已知在平面直角坐标系中，$O$为原点，抛物线$\varGamma:y^2=2px$的焦点为$F(1,0)$，$A$、$B$是抛物线$\varGamma$上两个不同的点.

\vspace{3pt}
\noindent
(1)求抛物线$\varGamma$的方程；

\noindent
(2)若直线$AB$斜率为$1$，且过点$F$，求线段$AB$的长度；

\noindent
(3)设直线$OA$、$OB$的斜率为$k_{OA}$、$k_{OB}$，若$k_{OA}\cdot k_{OB}=-2$，证明：直线$AB$过定点，并求该定点的坐标.
【解答】
\vspace{8pt}
\noindent
\textbf{【答案】}
(1)$y^2=4x$；\quad (2)$8$；\quad (3)证明见解析，定点坐标为$(2,0)$

\vspace{8pt}
\noindent
\textbf{【分析】}
(1) 根据焦点坐标为$\dfrac{p}{2}=1$，故$p=2$，所以抛物线为$y^2=4x$；

\noindent
(2) 联立直线和抛物线方程，得到两根之和，两根之积，利用焦点弦长公式求出答案；

\noindent
(3) 设出直线$AB$的方程$x=my+n$，联立抛物线方程，得到两根之积，根据$k_{OA}\cdot k_{OB}=-2$得到方程，求出$n=2$，得到恒过的定点.

\vspace{8pt}
\noindent
\textbf{【详解】}
(1) 抛物线$T:y^2=2px$的焦点为$F(1,0)$，

\noindent
则$\dfrac{p}{2}=1$，即$p=2$，所以抛物线为$y^2=4x$；

\vspace{5pt}
\noindent
(2) 直线$AB$的方程为$l:y=x-1$，联立抛物线$\varGamma$和直线$l$的方程：$\begin{cases}y^2=4x \\ y=x-1\end{cases}$，

\noindent
得$x^2-6x+1=0$，$\Delta=32>0$，设$A(x_1,y_1)$,$B(x_2,y_2)$，

\noindent
由韦达定理得$x_1+x_2=6$，

\noindent
故$|AB|=x_1+x_2+p=6+2=8$.

\vspace{5pt}
\noindent
(3) 由题意可知$AB$所在直线斜率不为$0$，$AB$所在直线方程$x=my+n$.

\noindent
联立抛物线$\varGamma$和直线$AB$的方程：$\begin{cases}y^2=4x \\ x=my+n\end{cases}$，化简可得：$y^2-4my-4n=0$，

\noindent
则$\Delta=16m^2+16n>0$，由韦达定理可得$y_1y_2=-4n$，

\noindent
又由已知$k_{OA}\cdot k_{OB}=\dfrac{y_1}{x_1}\cdot\dfrac{y_2}{x_2}=\dfrac{y_1\cdot y_2}{\dfrac{y_1^2}{4}\cdot\dfrac{y_2^2}{4}}=\dfrac{16}{y_1\cdot y_2}=\dfrac{16}{-4n}=-2$，则$n=2$.

\noindent
此时直线$AB:x=my+2$恒过点$(2,0)$.
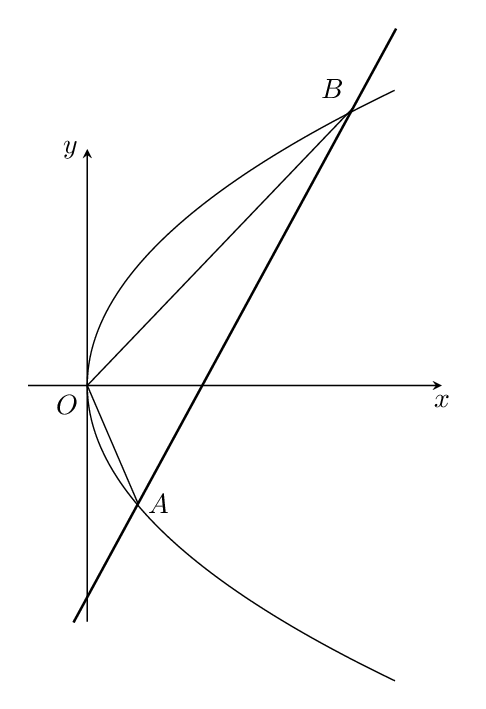